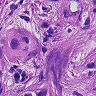
Metastatic tissue present: yes